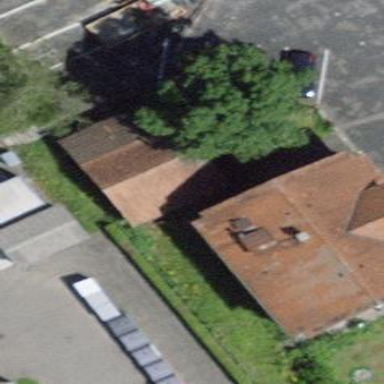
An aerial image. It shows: Shed building.